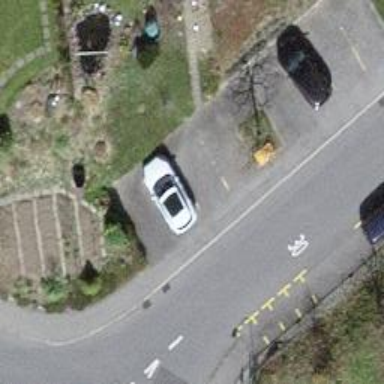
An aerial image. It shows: Street-side parking area.